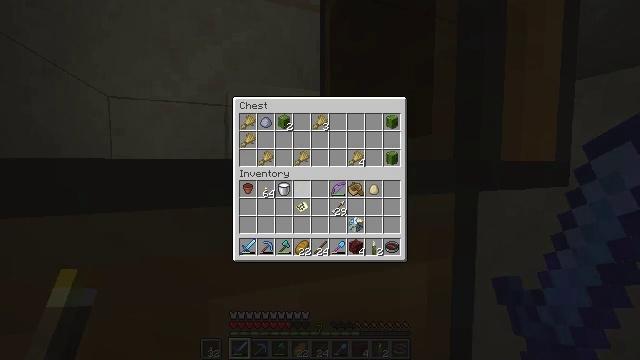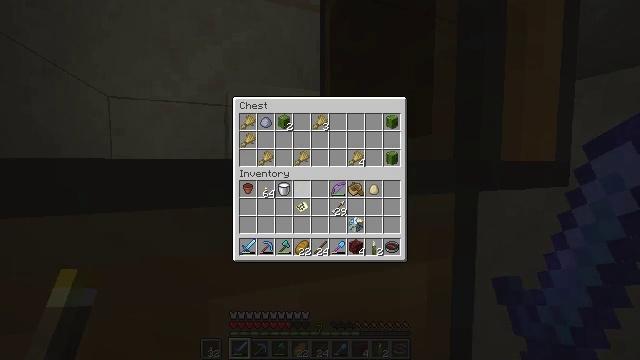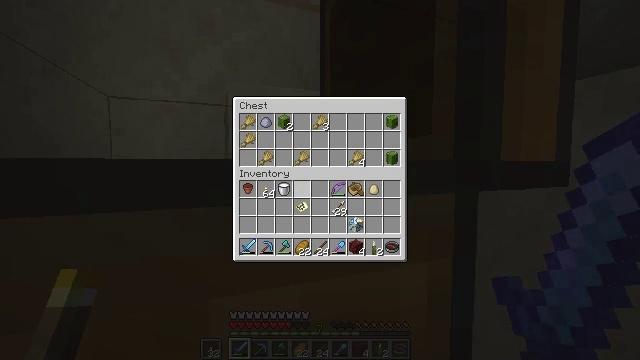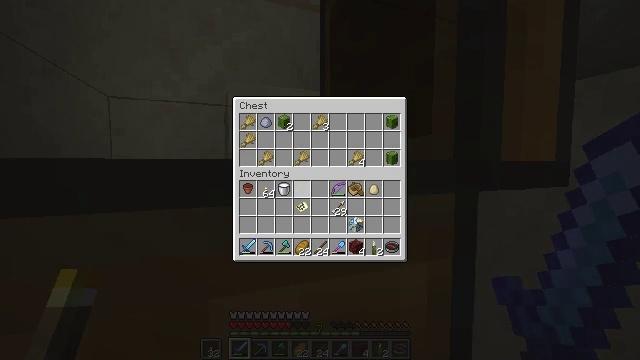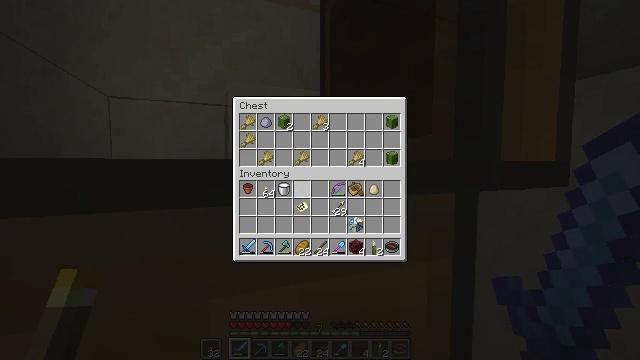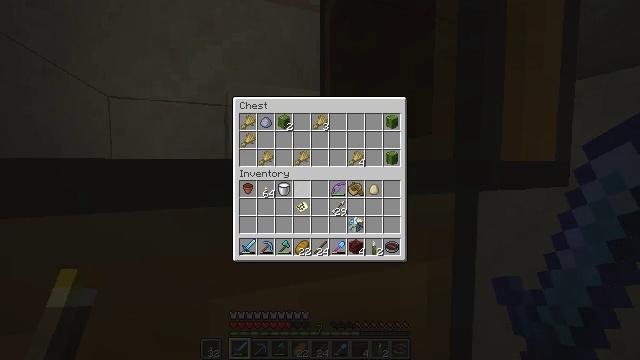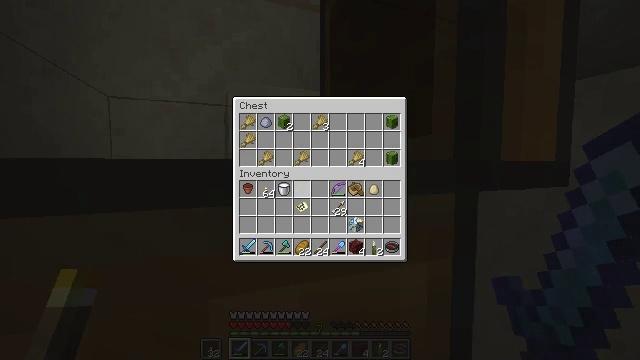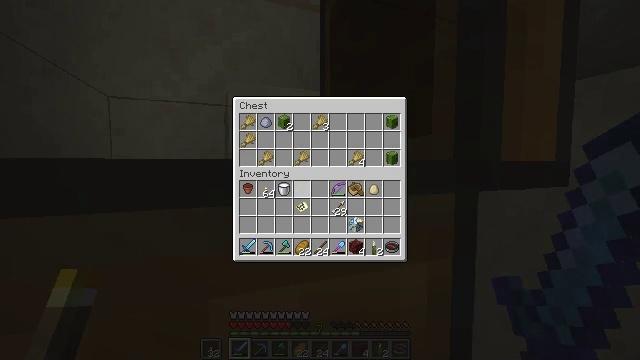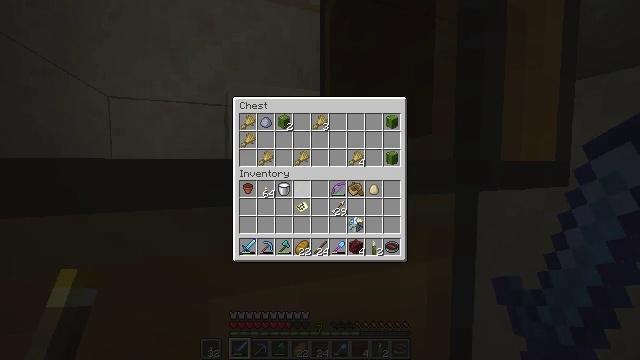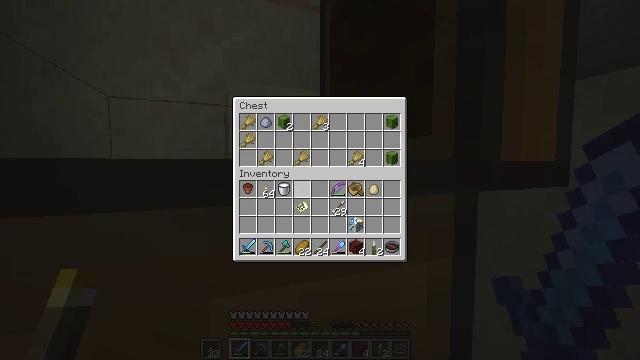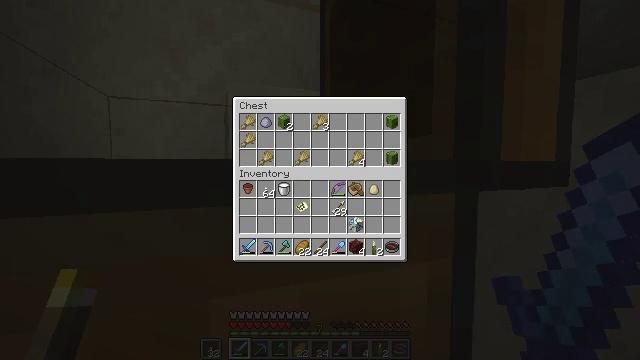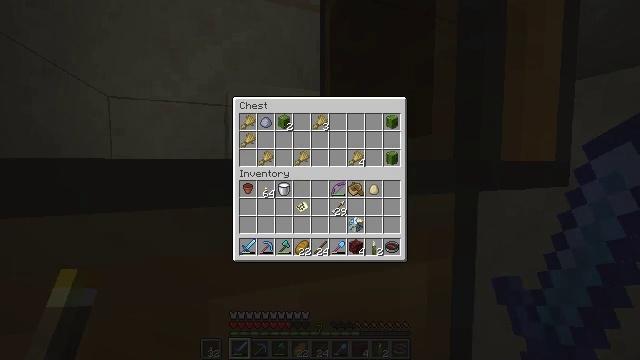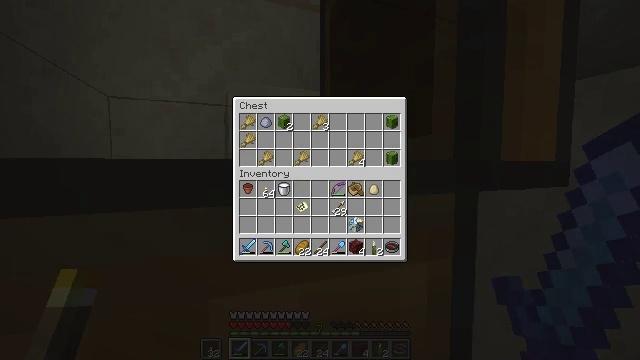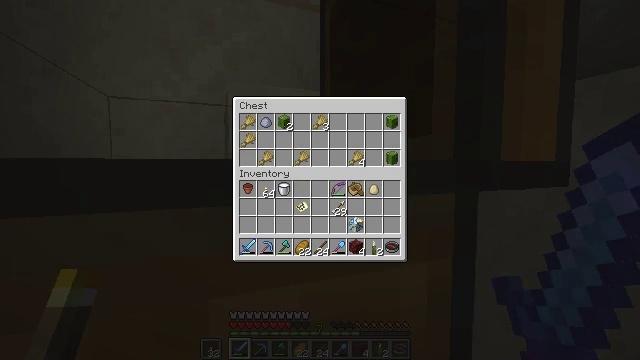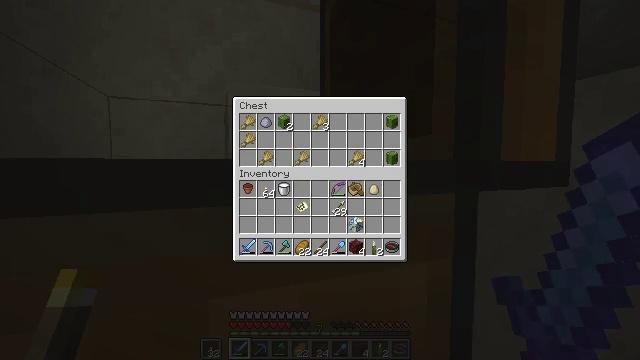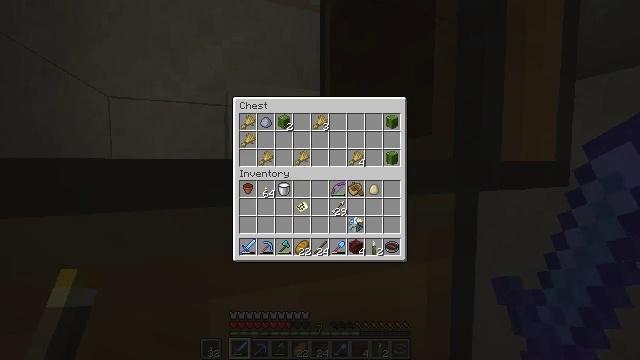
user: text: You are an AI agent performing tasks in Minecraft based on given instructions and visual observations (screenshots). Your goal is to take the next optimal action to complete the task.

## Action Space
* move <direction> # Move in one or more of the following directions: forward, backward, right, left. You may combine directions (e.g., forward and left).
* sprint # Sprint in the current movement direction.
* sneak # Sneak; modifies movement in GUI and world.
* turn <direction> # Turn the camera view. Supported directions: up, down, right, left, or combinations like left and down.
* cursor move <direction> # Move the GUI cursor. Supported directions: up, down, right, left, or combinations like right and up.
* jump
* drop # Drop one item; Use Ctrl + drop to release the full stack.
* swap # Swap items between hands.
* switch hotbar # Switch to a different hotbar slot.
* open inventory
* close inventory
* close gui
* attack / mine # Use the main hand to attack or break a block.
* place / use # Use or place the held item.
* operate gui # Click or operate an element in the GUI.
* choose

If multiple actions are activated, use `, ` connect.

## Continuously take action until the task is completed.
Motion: motion action
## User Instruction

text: Break the dead bush for sticks.
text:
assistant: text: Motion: sneak, operate gui
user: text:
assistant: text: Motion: sneak, operate gui
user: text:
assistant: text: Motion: sneak
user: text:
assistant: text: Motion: sneak
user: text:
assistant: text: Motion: no_op
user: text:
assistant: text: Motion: no_op
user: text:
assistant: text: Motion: no_op
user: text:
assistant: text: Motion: no_op
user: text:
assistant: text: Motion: no_op
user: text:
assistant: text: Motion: cursor move left and up
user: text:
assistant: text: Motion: cursor move up
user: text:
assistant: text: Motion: cursor move up
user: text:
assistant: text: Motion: no_op
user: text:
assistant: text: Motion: no_op
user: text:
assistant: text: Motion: no_op
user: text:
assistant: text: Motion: no_op
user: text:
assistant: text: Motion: no_op
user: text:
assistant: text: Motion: no_op
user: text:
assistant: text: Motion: close gui
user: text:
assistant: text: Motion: no_op
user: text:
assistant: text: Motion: no_op
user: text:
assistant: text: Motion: turn left
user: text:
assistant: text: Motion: turn left and down
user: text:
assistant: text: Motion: turn left and down
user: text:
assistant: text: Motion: turn left and down
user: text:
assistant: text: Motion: turn left and down
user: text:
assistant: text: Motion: turn left and down
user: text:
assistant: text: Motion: turn left and down
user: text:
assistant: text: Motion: turn left
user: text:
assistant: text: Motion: no_op